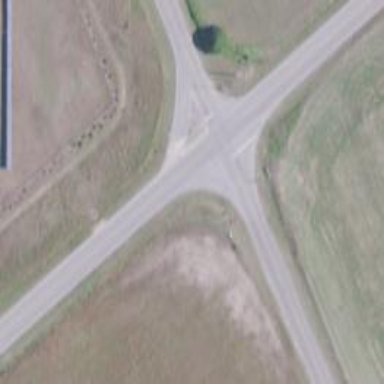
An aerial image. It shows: Road with stop sign.